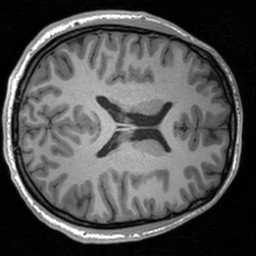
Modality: T1w
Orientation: axial
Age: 25
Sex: male
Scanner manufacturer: siemens
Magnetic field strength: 3 T
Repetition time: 1.9 s
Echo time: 0.00226 s